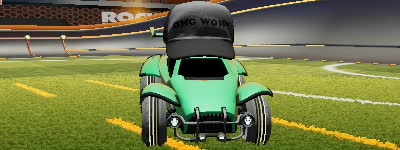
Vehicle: octane